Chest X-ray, PA view. Patient: 57 years old, sex F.
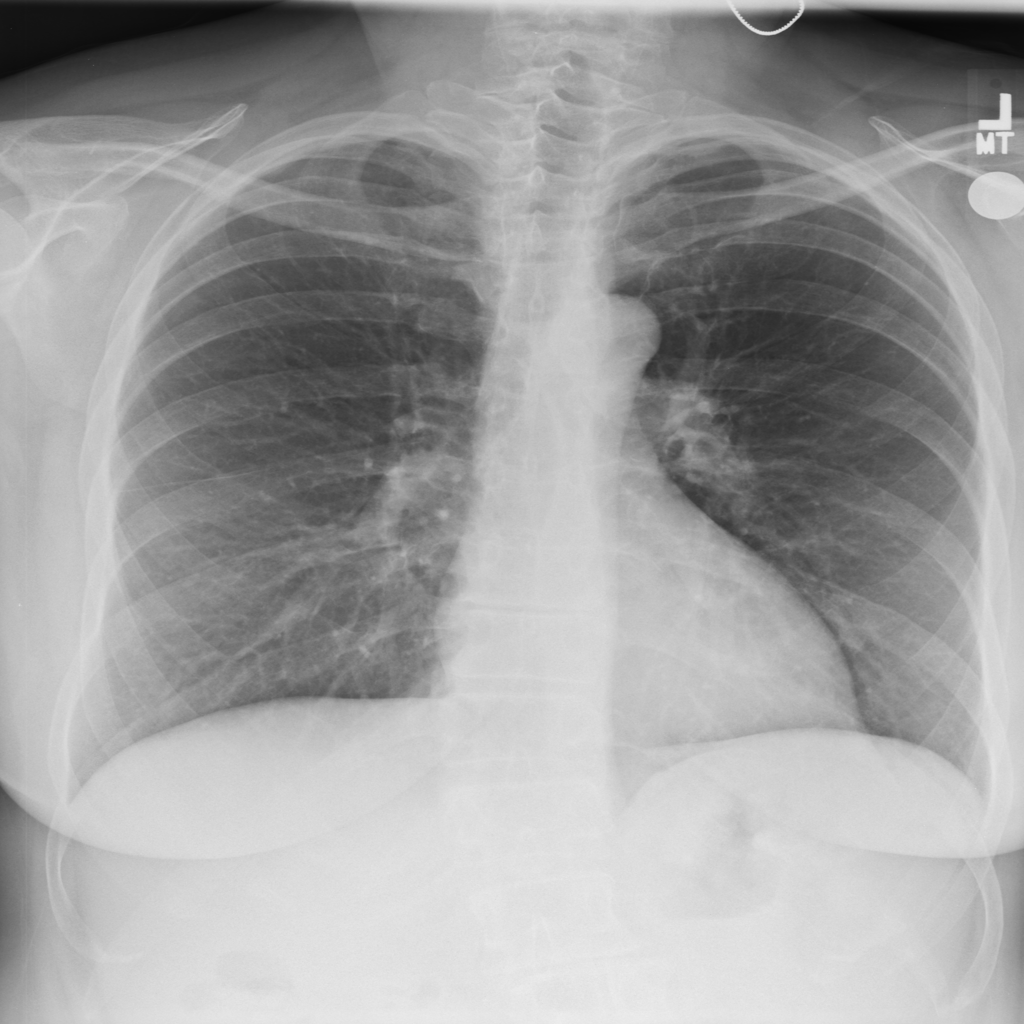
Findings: No Finding